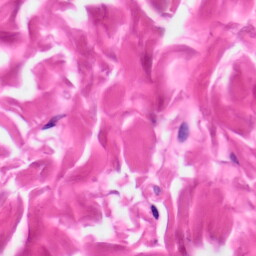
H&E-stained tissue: Skin